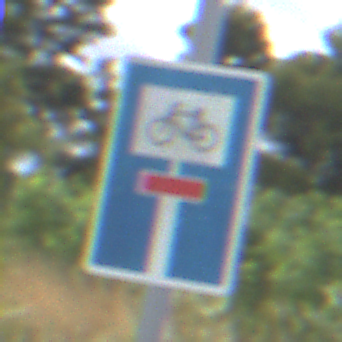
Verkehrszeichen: SackgasseRadverkehrDurchlaessig
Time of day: Midday
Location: Outdoor (Nature)
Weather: PartlyCloudy
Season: NotSpecified
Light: Natural